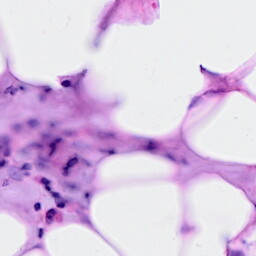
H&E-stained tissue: Breast